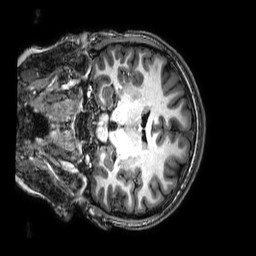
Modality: T1w
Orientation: coronal
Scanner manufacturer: philips
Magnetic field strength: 3 T
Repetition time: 0.008 s
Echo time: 0.003565 s